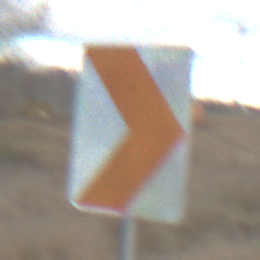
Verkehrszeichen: RichtungstafelnInKurvenKleinLinks
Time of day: SunriseSunset
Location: Outdoor (RoadRail)
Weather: PartlyCloudy
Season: NotSpecified
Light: Natural